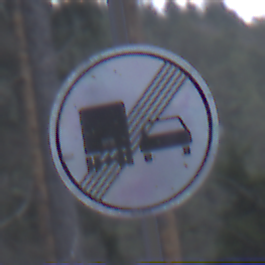
Verkehrszeichen: EndeUeberholverbotKraftfahrzeuge
Umgebung: Outdoor, Nature
Tageszeit: MorningAfternoon
Wetter: Overcast
Licht: Natural
Jahreszeit: Winter
Kontrast: LowContrast